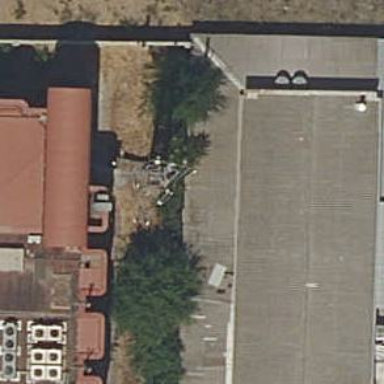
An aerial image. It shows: Antenna.